Interaction volume radius: 5 \u00c5
Interaction volume height: 40 \u00c5
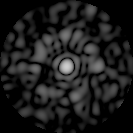
Disorder parameter: 0.8355